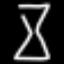
Label: hourglass